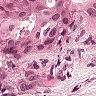
Metastatic tissue present: yes